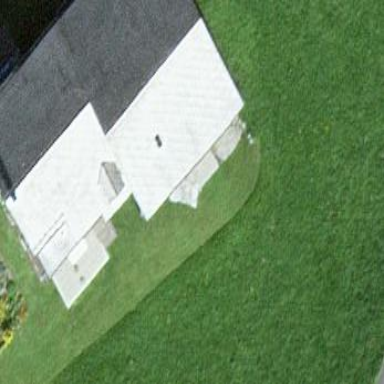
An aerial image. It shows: Farm building.